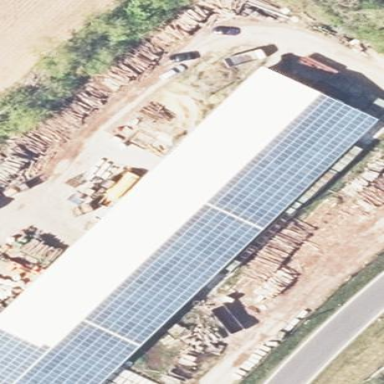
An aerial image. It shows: Building featuring small installation solar photovoltaic panel for electricity generation.